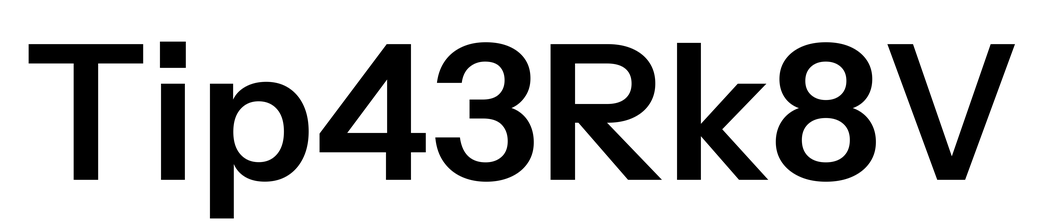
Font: InstrumentSans_SemiBold